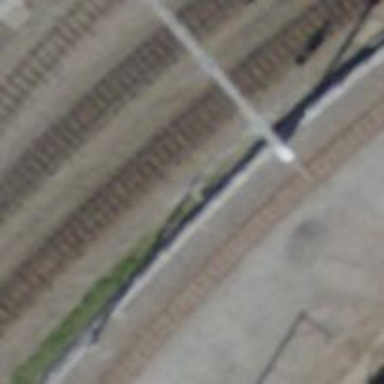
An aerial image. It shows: Retaining wall.